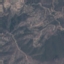
Label: HerbaceousVegetation